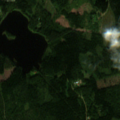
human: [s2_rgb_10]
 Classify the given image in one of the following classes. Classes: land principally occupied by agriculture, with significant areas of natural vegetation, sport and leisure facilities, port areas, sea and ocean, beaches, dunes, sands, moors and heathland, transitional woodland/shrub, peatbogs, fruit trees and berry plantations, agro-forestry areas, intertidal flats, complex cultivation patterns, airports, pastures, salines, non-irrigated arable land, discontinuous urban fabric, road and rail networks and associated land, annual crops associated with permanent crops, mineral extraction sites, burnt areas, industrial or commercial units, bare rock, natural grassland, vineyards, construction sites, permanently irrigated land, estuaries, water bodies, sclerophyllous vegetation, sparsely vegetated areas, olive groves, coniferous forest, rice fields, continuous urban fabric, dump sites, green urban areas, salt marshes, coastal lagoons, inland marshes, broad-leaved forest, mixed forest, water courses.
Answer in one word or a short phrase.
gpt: broad-leaved forest, coniferous forest, mixed forest, water bodies